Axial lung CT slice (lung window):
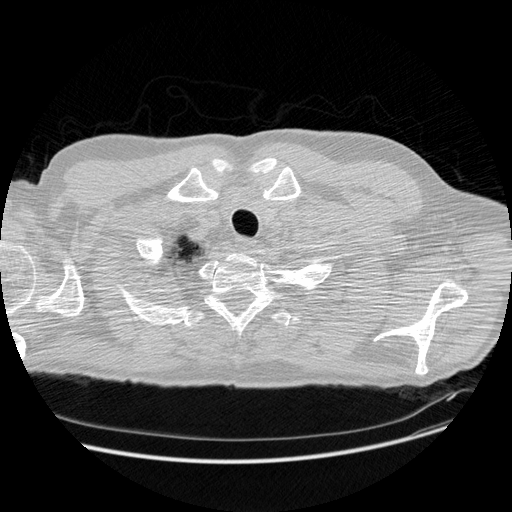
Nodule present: no